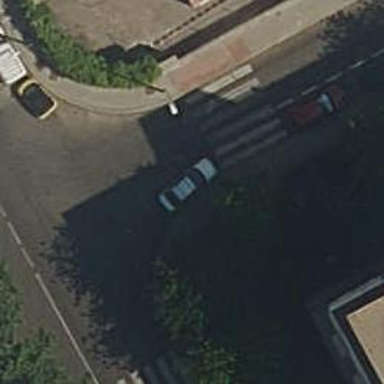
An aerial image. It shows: Sidewalk.